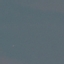
Land use / land cover: SeaLake